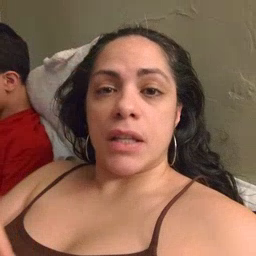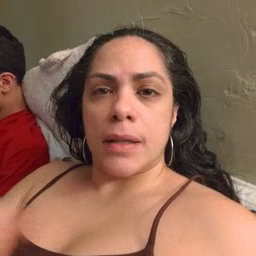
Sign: giraffe